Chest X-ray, PA view. Patient: 9 years old, sex M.
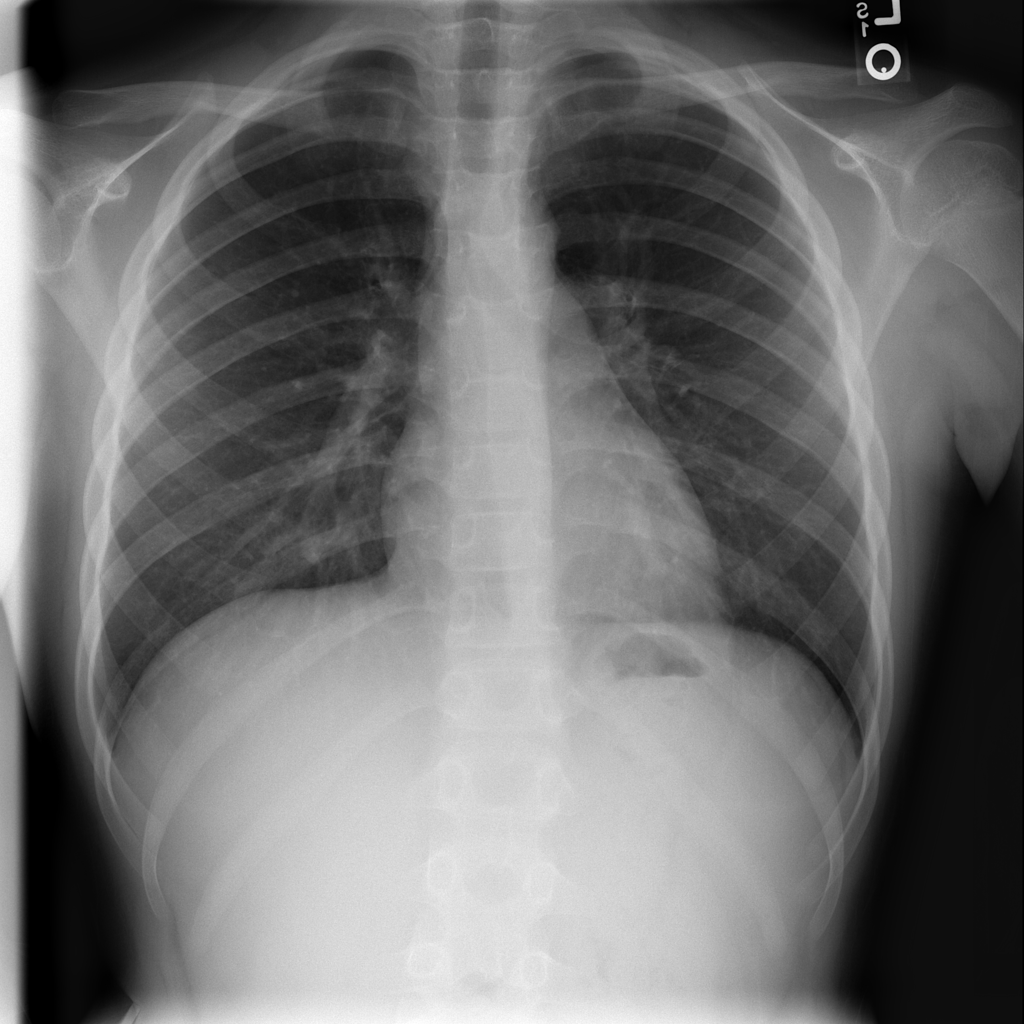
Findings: No Finding